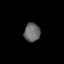
Tissue: lung
Cell type: T cells
Senescence score: 0.2065
Nuclear area (px): 291
Mean DAPI intensity: 104.966